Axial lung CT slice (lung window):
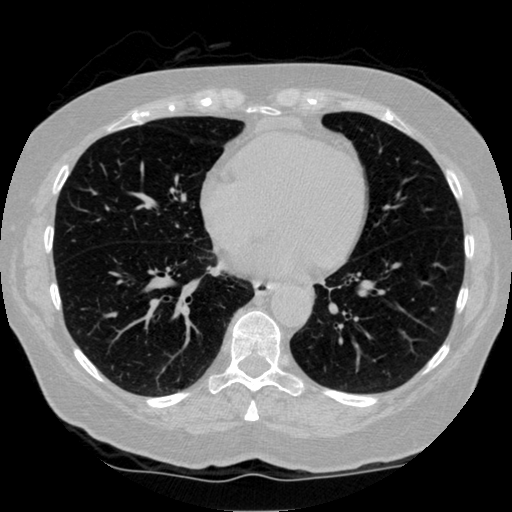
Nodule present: no